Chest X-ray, AP view. Patient: 17 years old, sex F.
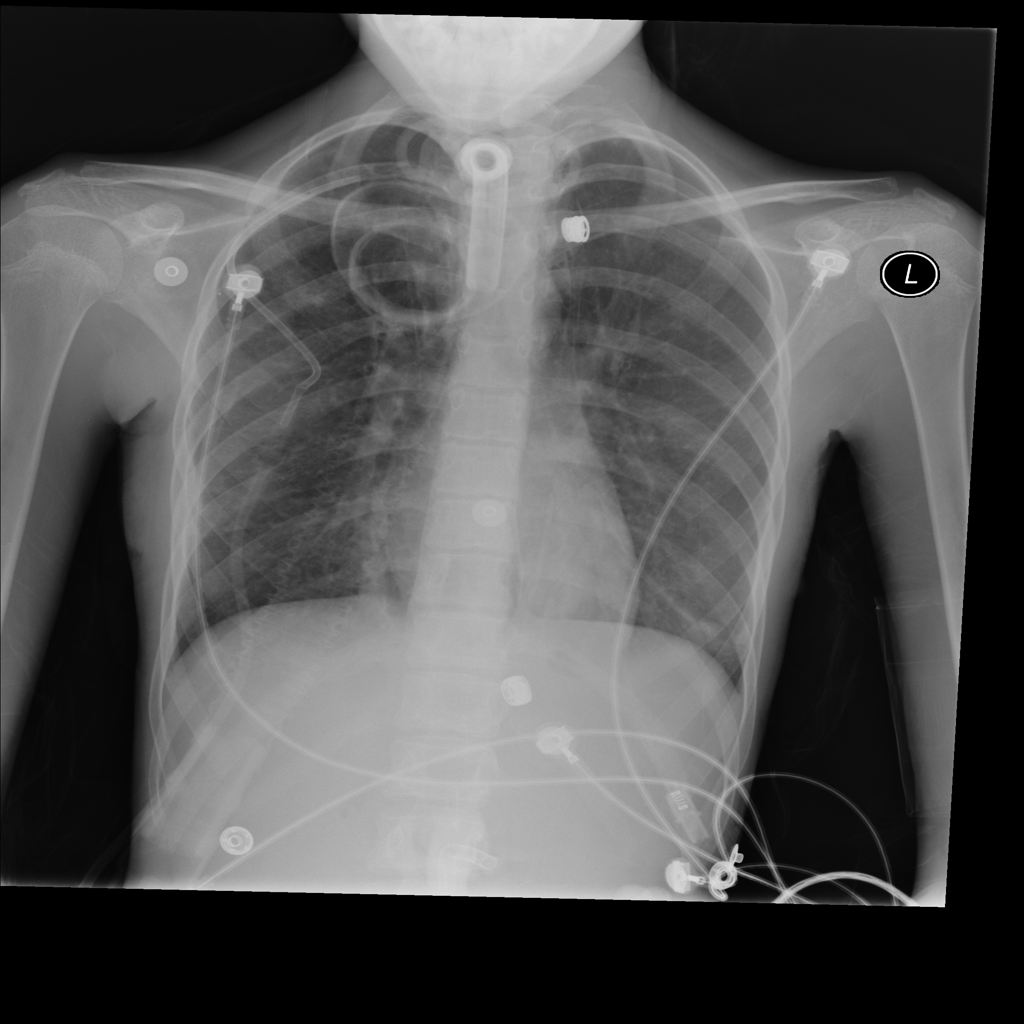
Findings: No Finding